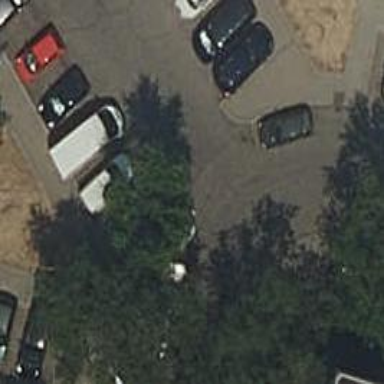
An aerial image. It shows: Road serving as parking aisle.